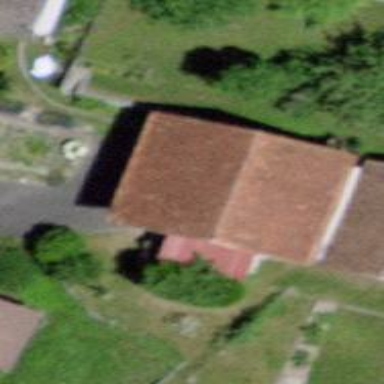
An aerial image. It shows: Rural barn.